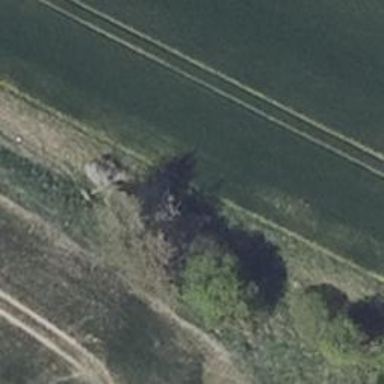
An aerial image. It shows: Deciduous broadleaved tree.